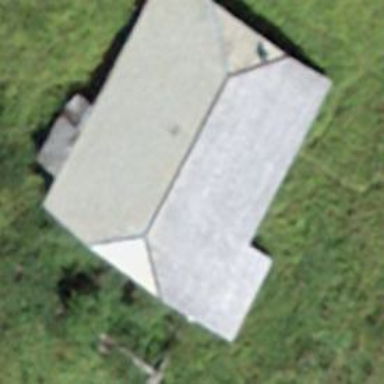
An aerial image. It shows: Farm building.